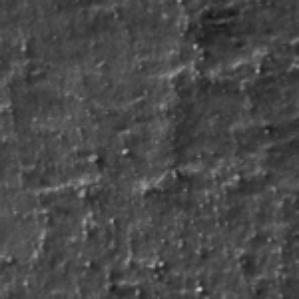
Label: frost